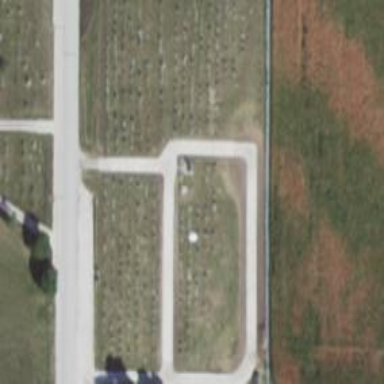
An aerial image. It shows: Cemetery.